Question: I have created the following GUI:

I enter my text in a 'TextBox' (#1 in the picture). I have a 'Button' (#2 in the picture) which should change the input in the 'TextBox' to uppercase so I wrote the following code:
'''
private void tuUpperCase(object sender, RoutedEventArgs e)
{
if (crossBox.IsChecked == true)
{
machineName.Text.ToUpper();
}
}
'''
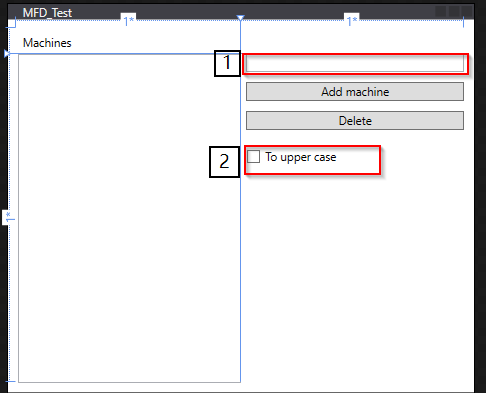
Answer: 'string.ToUpper()' does not modify the string, just returns the modified string. So you need to set new modified value to the 'machineName.Text'.
'''
private void tuUpperCase(object sender, RoutedEventArgs e)
{
if (crossBox.IsChecked == true)
{
machineName.Text = machineName.Text.ToUpper();
}
}
'''